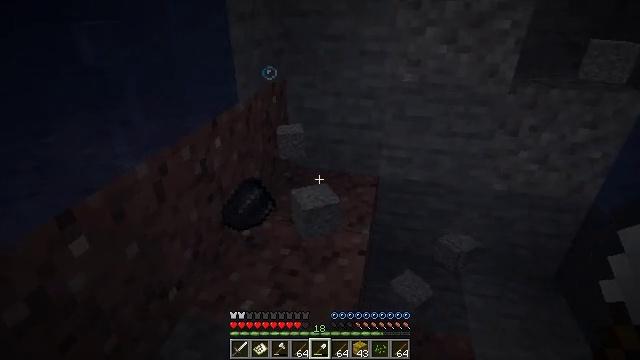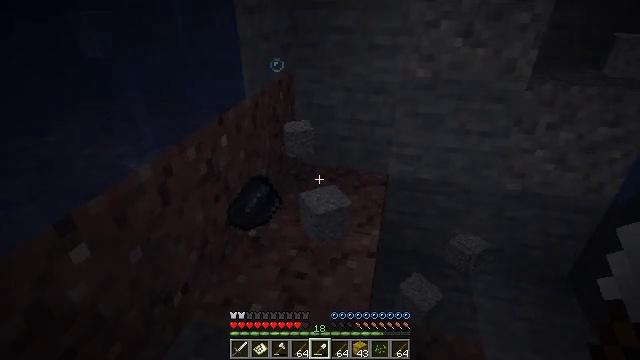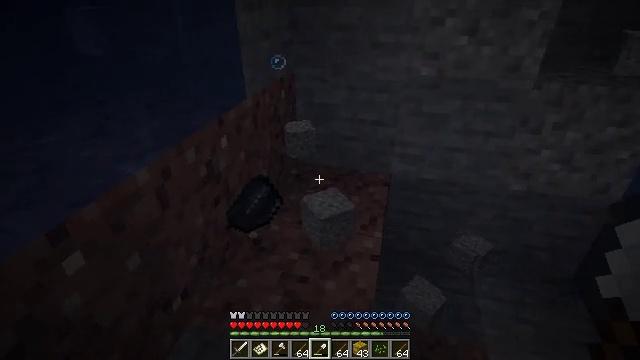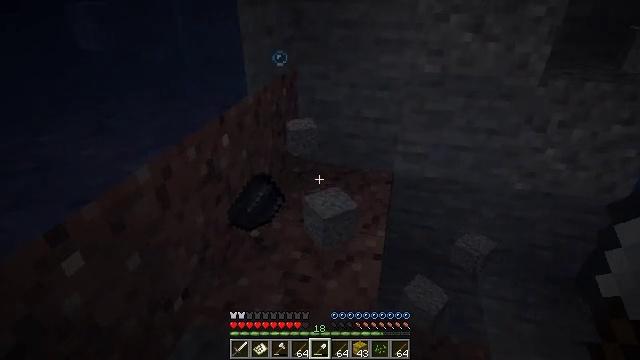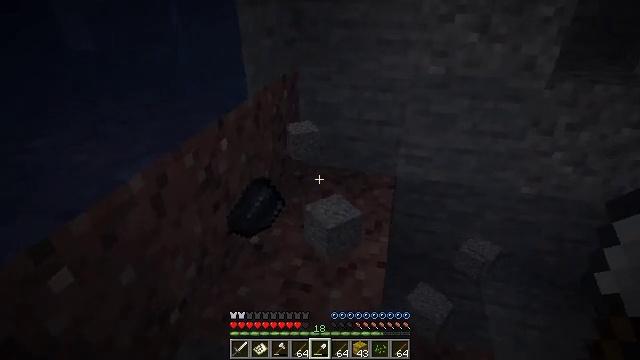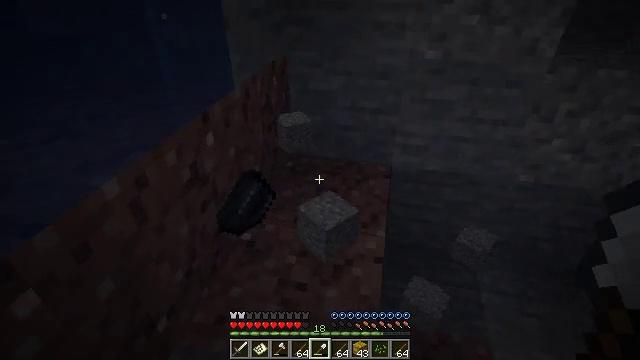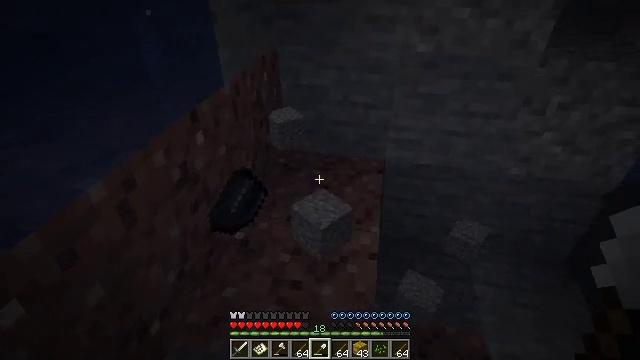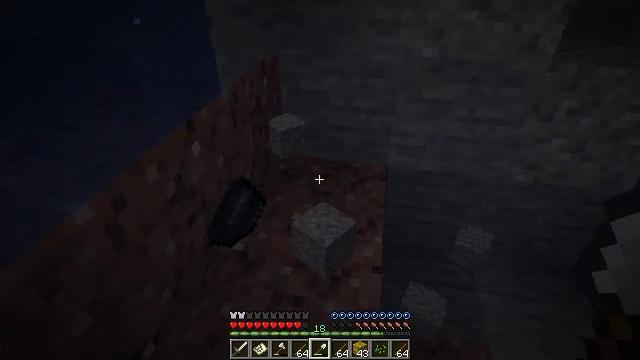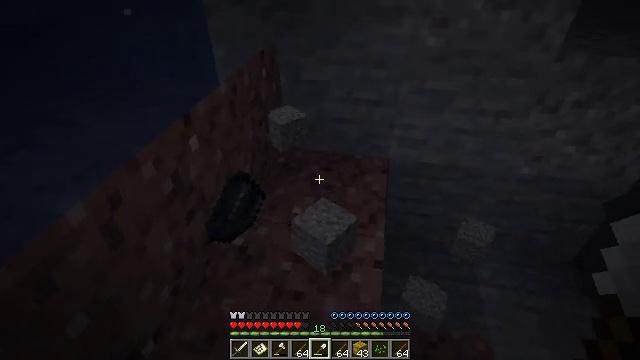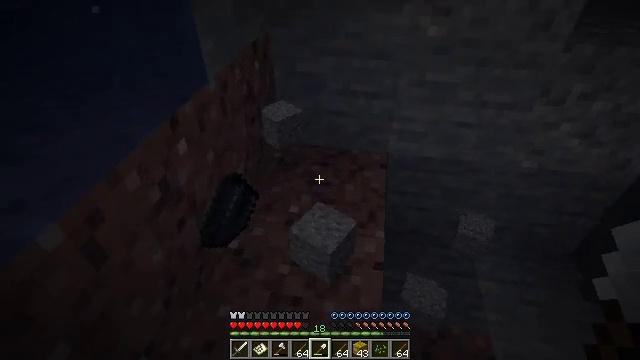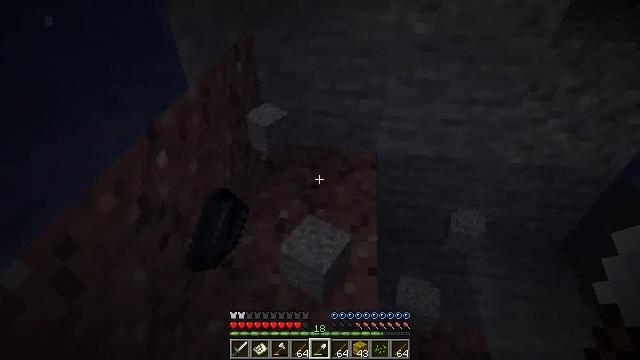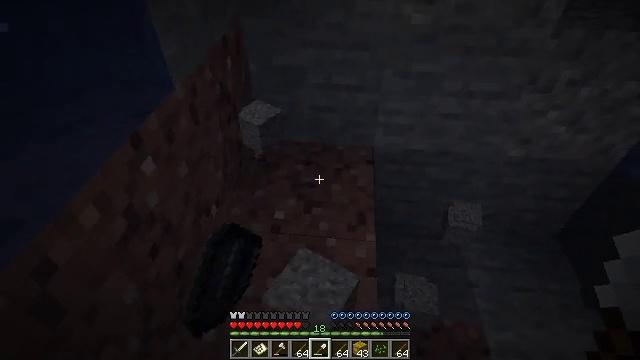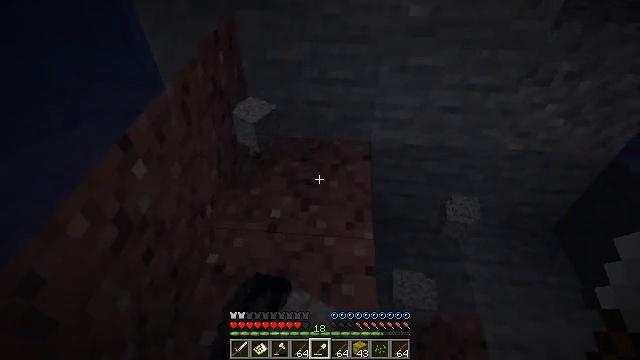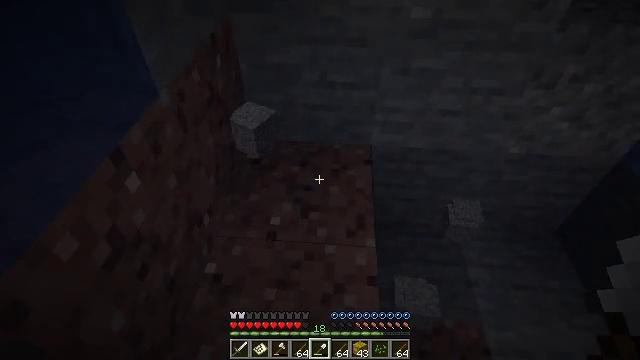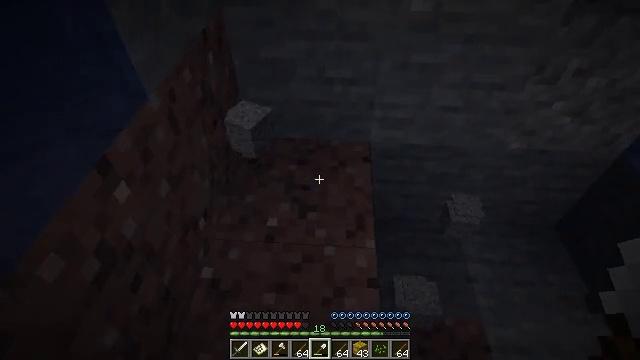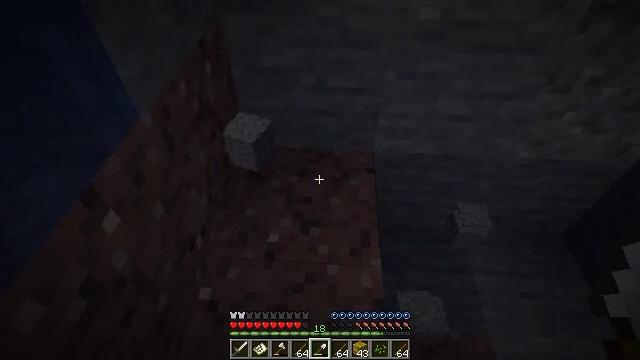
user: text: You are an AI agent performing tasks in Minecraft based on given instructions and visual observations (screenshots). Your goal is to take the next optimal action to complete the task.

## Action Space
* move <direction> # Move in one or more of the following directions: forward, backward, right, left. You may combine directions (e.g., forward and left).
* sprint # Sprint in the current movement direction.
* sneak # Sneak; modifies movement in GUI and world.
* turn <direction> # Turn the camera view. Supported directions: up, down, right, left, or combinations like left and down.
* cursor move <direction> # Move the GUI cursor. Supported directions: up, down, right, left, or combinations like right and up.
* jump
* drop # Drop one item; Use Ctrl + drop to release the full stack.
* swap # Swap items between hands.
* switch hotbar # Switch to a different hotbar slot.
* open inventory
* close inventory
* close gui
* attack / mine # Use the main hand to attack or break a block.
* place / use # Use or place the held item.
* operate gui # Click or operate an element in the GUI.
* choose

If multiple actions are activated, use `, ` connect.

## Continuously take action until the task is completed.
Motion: motion action
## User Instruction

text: Drop a crossbow.
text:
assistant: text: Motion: move forward, turn down
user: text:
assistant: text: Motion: move forward
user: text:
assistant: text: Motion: move forward
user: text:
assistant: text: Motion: move forward
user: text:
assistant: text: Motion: move forward, turn right and down
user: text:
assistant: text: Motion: move forward, turn right and down
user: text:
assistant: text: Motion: move forward
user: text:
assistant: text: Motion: move forward, turn down
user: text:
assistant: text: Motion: move forward, turn right and down
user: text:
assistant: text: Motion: move forward, turn right
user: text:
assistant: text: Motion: move forward, turn right and down
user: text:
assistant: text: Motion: move forward, turn right and down
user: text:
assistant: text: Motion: move forward
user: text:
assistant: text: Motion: move forward, turn down
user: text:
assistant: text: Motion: move forward
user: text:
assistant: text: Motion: move forward, turn down
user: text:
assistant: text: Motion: move forward, turn right and down
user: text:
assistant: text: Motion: move forward and move right, turn right and down
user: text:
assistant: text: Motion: move forward and move right, turn right and down
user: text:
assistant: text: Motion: move forward and move right, turn right and down
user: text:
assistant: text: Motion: move forward and move right, turn right and down
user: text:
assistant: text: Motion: move forward and move right, turn right and down
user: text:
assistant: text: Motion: move forward and move right, turn right and down
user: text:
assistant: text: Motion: move forward and move right, turn right and down
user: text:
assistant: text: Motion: move forward and move right
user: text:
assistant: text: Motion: move forward and move right, turn right
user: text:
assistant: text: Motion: move forward and move right
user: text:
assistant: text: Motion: move forward and move right
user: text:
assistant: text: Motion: move forward and move right, turn right
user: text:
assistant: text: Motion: move forward and move right, turn right